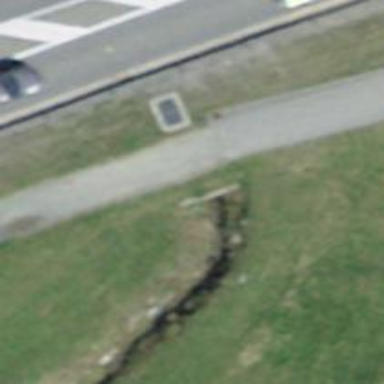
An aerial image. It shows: There is tunnel.